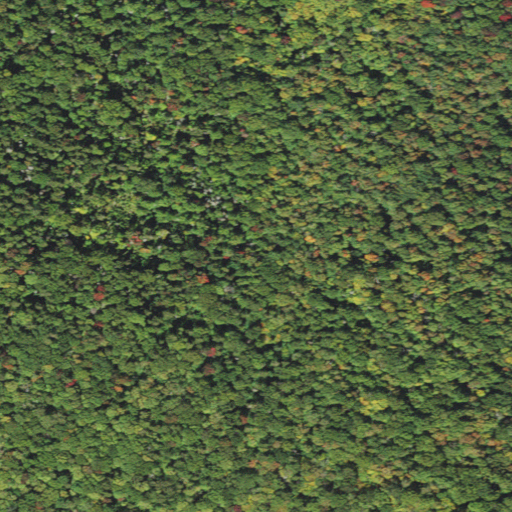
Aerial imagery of ridge(s) in New Hampshire named Beech Hill containing mixed forest, deciduous forest, evergreen forest, and shrub